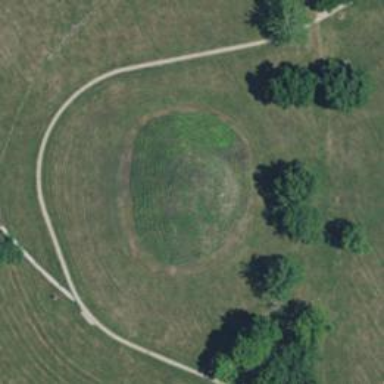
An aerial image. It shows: Archaeological site with historical significance.